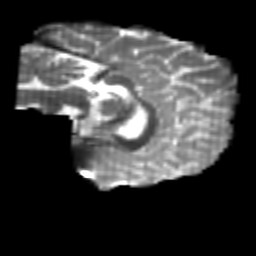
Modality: T2w
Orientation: sagittal
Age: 26
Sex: female
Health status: healthy
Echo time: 0.074 s